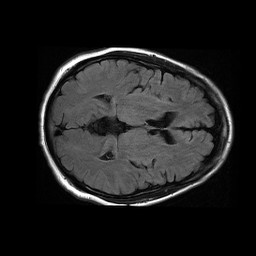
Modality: FLAIR
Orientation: axial
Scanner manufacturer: ge
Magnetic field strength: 1.5 T
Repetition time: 8.002 s
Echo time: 0.124 s